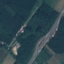
Land use / land cover class: Highway